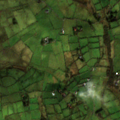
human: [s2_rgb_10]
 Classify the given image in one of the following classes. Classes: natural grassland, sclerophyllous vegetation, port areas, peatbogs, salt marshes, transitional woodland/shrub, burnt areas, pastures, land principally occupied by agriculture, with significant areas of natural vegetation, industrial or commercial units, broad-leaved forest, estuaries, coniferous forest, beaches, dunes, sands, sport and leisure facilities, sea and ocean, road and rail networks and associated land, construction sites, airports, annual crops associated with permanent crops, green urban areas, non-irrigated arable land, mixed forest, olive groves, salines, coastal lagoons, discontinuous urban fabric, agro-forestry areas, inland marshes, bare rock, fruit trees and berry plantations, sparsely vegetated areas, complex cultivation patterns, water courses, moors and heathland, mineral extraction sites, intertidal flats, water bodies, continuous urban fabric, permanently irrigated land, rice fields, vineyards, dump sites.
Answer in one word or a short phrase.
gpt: pastures, land principally occupied by agriculture, with significant areas of natural vegetation